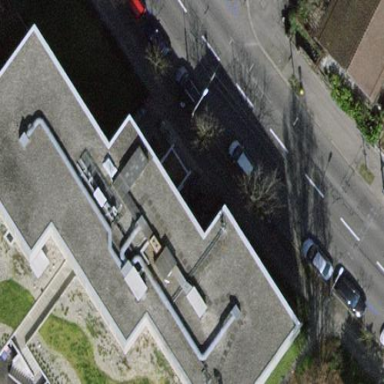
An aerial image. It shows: Office building.